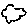
Label: cloud